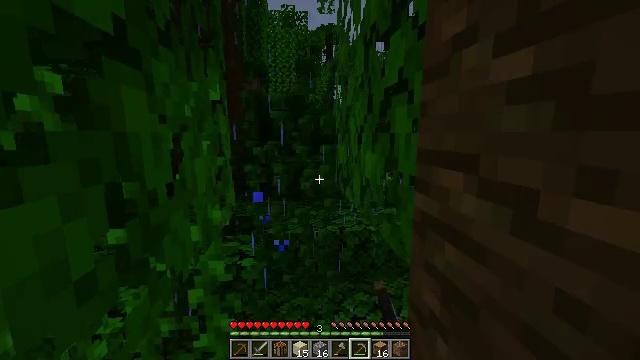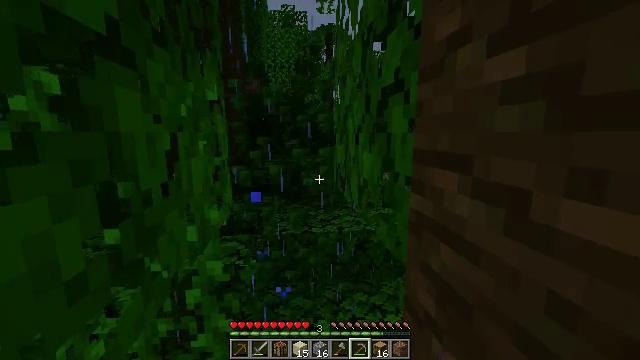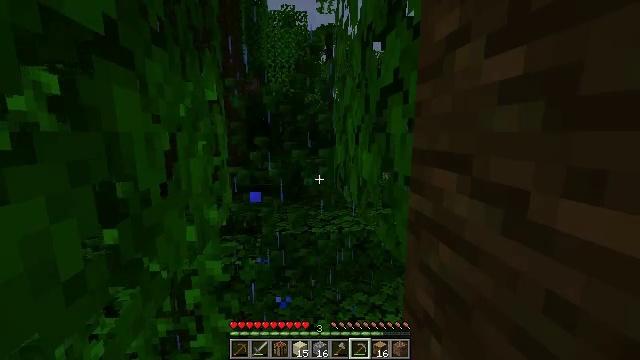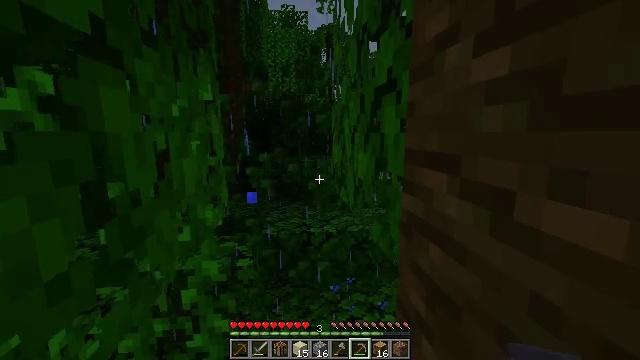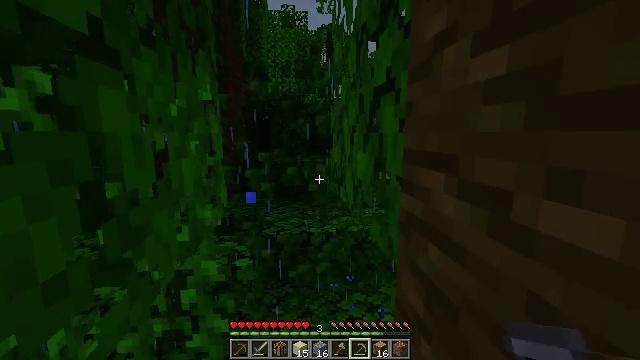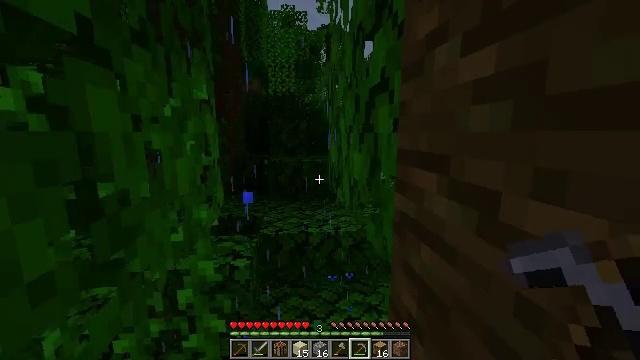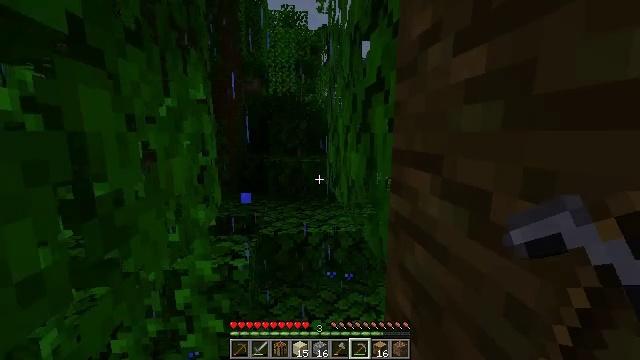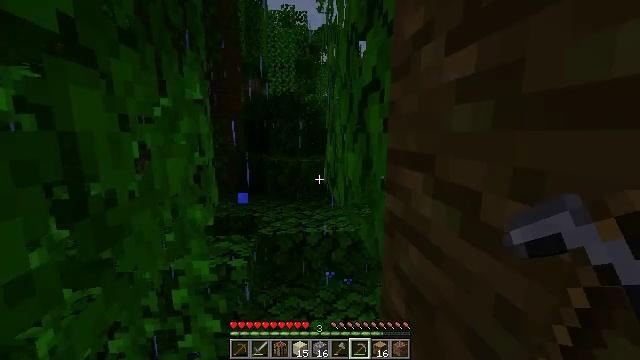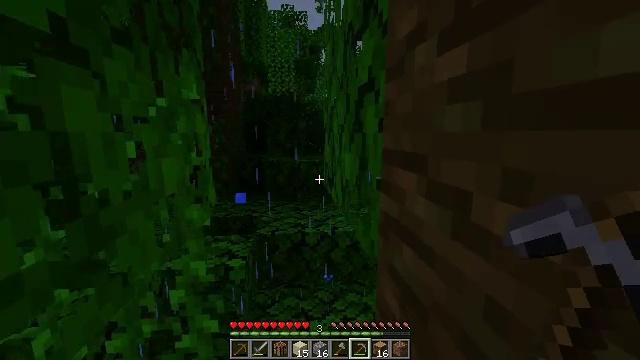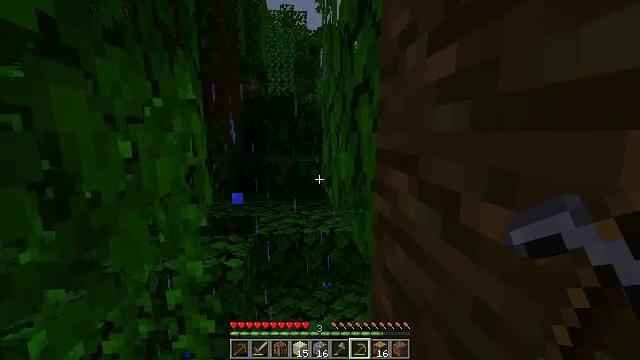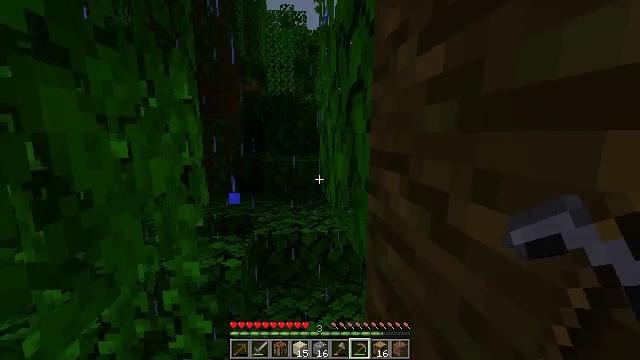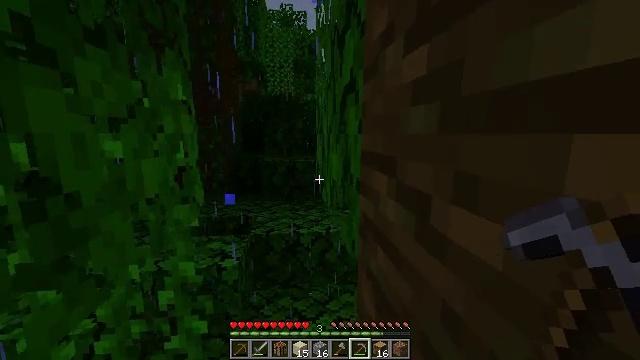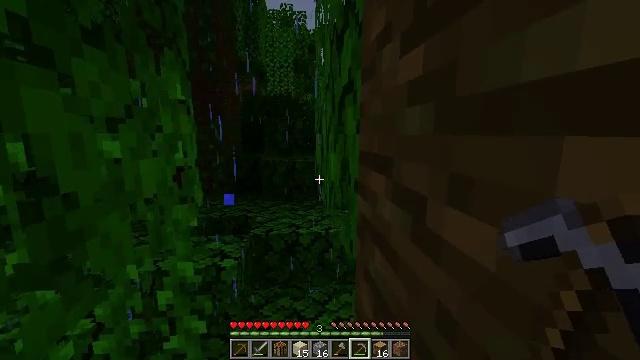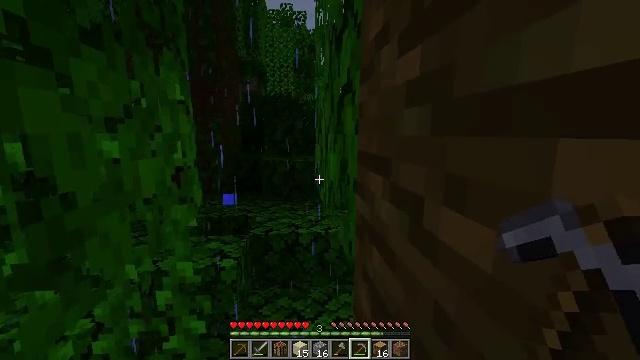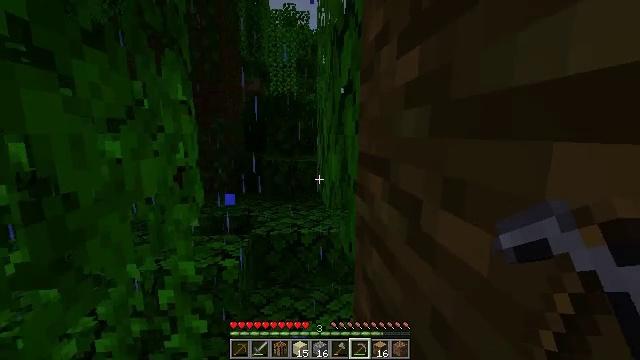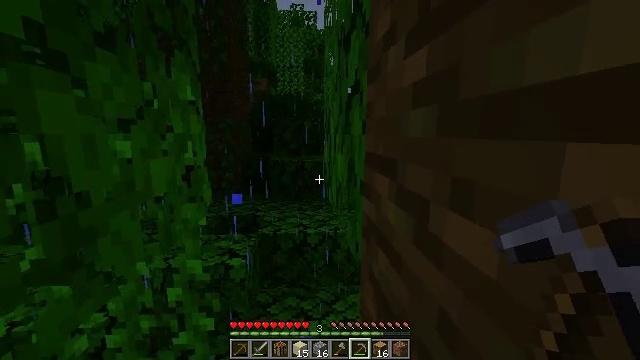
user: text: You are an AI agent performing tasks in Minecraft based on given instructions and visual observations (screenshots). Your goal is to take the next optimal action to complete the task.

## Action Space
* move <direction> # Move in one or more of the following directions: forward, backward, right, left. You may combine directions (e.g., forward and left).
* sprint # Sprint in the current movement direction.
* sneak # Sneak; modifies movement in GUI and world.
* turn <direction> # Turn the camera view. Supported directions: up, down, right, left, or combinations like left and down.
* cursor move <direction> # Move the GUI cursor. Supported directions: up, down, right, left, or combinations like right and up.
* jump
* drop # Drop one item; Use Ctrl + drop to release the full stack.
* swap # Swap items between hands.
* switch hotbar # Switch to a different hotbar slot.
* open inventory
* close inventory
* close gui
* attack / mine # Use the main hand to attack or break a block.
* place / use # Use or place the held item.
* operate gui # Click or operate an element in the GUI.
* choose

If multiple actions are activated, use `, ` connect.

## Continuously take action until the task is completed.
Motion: motion action
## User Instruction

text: Attack the jungle leaves to remove it.
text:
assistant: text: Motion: move forward
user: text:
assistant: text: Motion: move forward
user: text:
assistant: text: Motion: move forward
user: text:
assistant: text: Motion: move forward
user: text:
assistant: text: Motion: move forward
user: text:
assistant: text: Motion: move forward
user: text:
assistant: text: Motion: move forward
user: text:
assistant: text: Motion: move forward
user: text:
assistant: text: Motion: move forward
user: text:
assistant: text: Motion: move forward
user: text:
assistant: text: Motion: move forward
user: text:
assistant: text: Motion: move forward
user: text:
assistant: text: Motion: move forward
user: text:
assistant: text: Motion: move forward
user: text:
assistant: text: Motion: turn left
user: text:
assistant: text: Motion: turn left
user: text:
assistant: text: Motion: no_op
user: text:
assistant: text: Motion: no_op
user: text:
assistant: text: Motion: no_op
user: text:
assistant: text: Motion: move forward
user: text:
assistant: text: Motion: move forward
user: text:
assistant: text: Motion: move forward
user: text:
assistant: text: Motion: move forward
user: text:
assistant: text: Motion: move forward
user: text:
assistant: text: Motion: move forward
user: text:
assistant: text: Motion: move forward
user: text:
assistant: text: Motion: move forward
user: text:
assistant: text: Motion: move forward
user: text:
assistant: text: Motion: move forward
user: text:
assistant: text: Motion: move forward